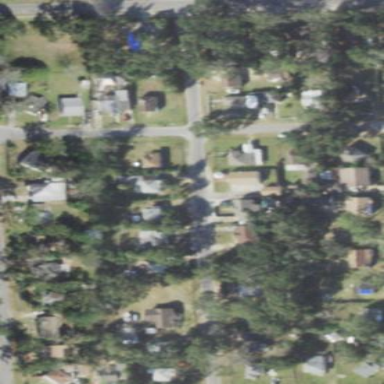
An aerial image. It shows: Residential area consisting of single-family homes.